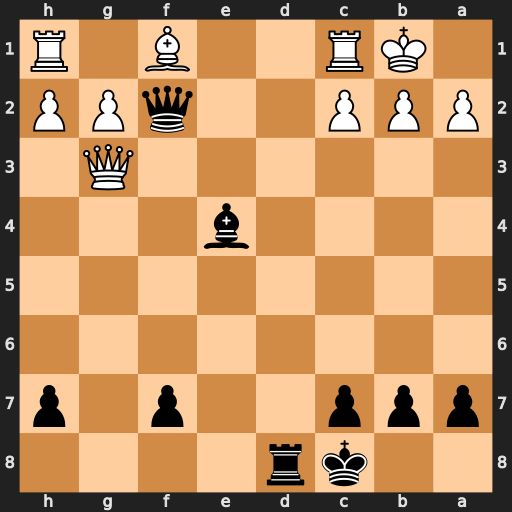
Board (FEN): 2kr4/ppp2p1p/8/8/4b3/6Q1/PPP2qPP/1KR2B1R
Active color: b
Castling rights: -
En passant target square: -
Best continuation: Qxc2+ Rxc2 Rd1#